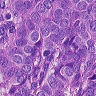
Metastatic tissue present: yes